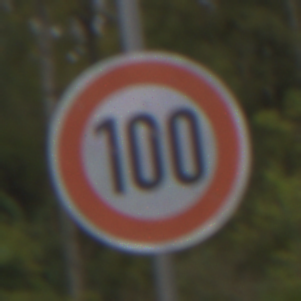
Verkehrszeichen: Geschwindigkeit100
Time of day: Midday
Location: Outdoor (Nature)
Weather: Overcast
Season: Autumn
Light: Natural